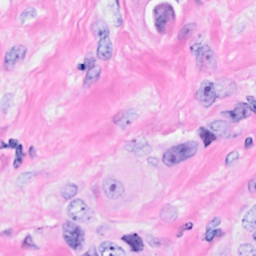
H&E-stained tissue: Breast